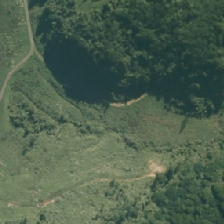
Land cover: manuka_kanuka